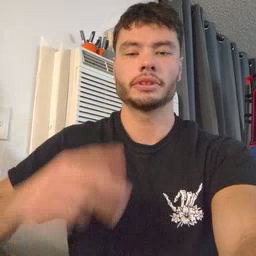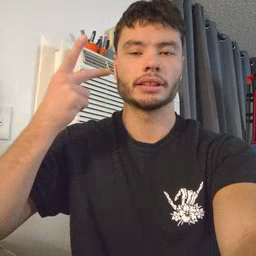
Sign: kitty